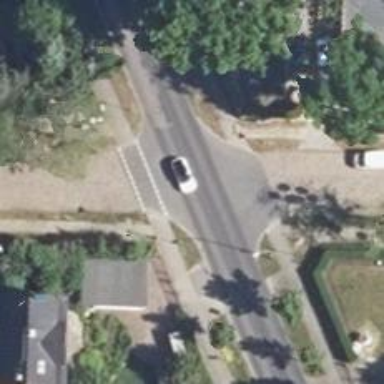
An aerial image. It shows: Tertiary road with asphalt surface. There is separate sidewalk along the road.